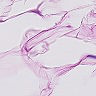
Metastatic tissue present: no